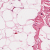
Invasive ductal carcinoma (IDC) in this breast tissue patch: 0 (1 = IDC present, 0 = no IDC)